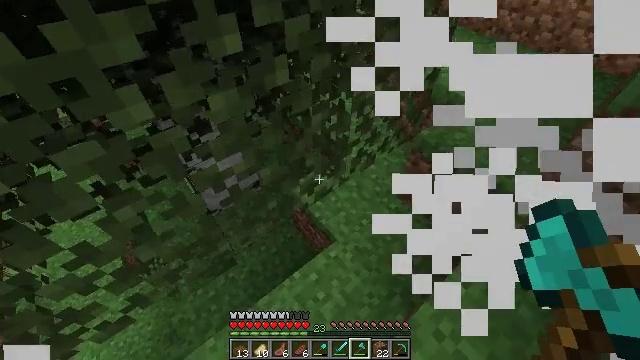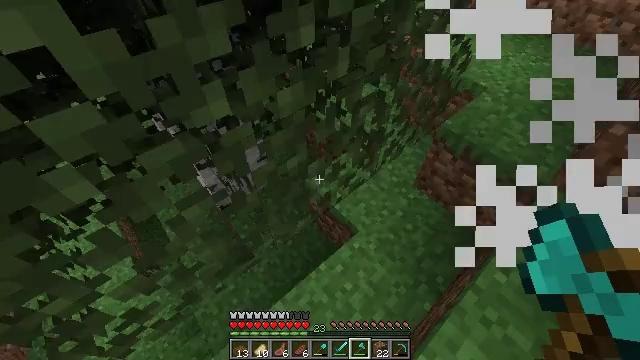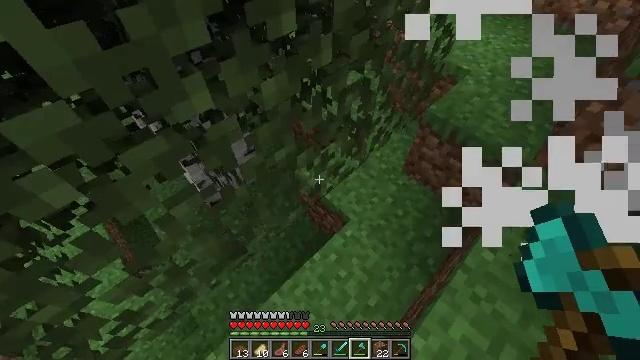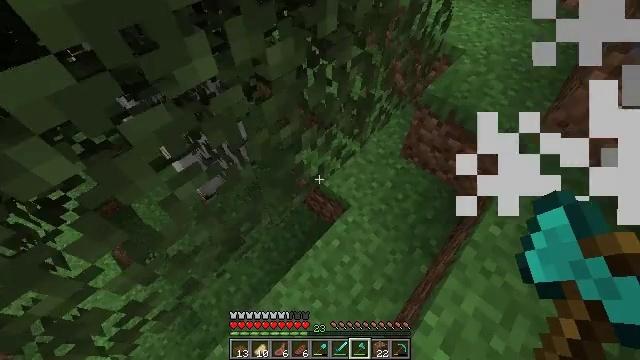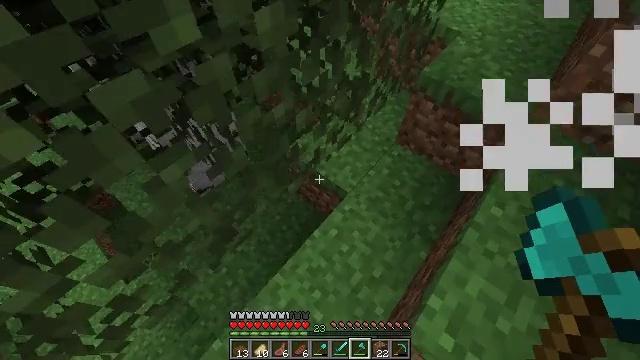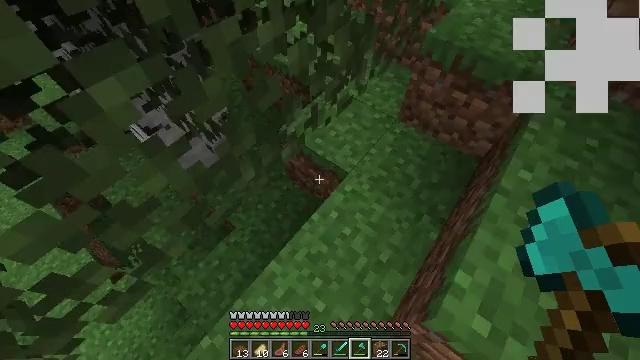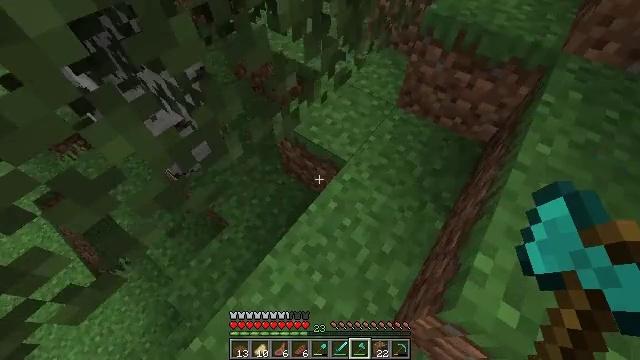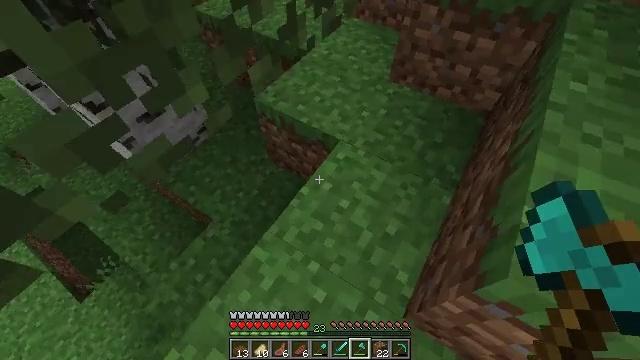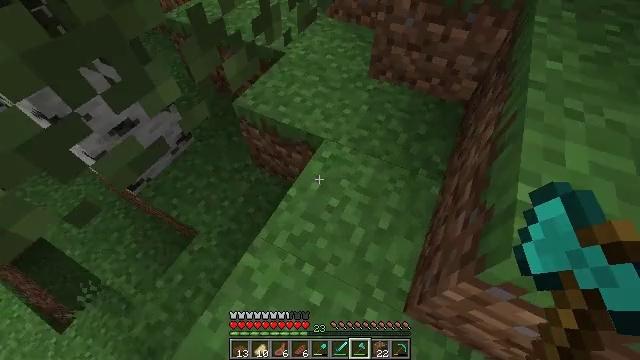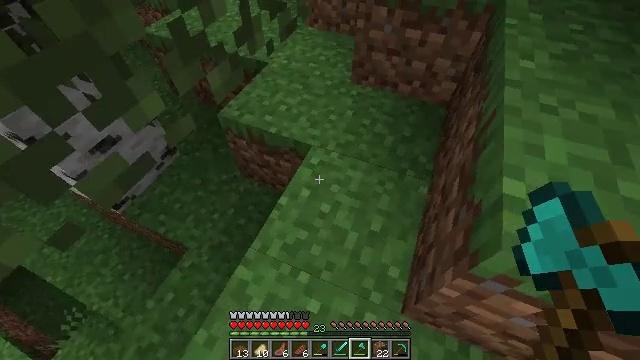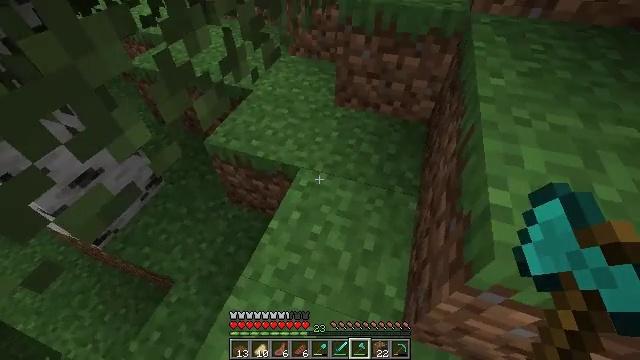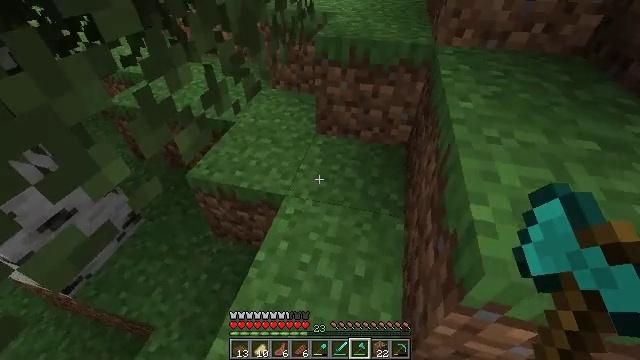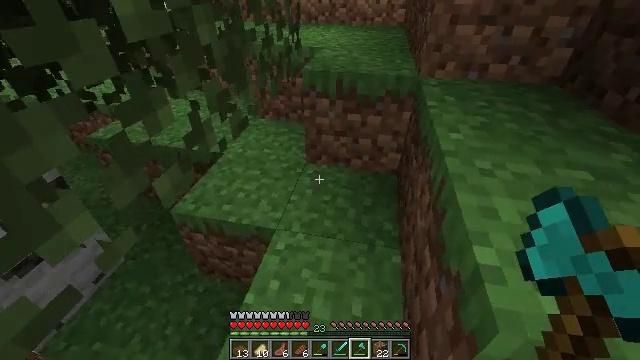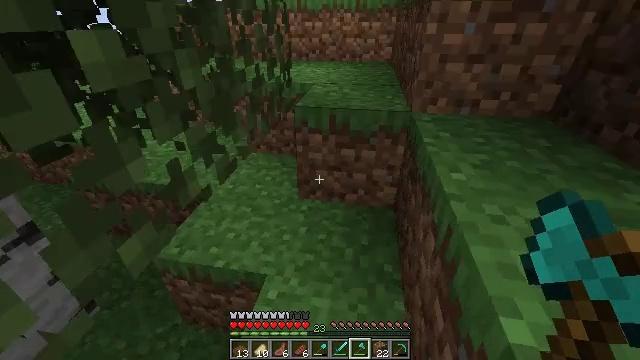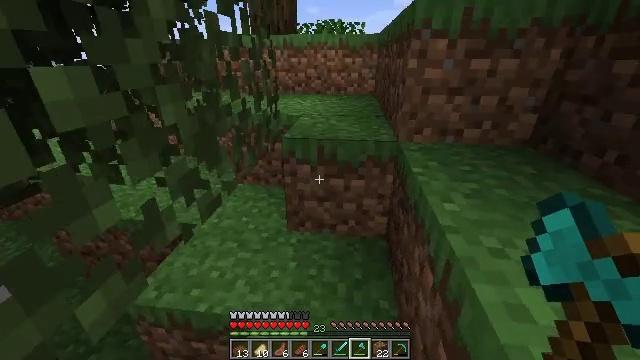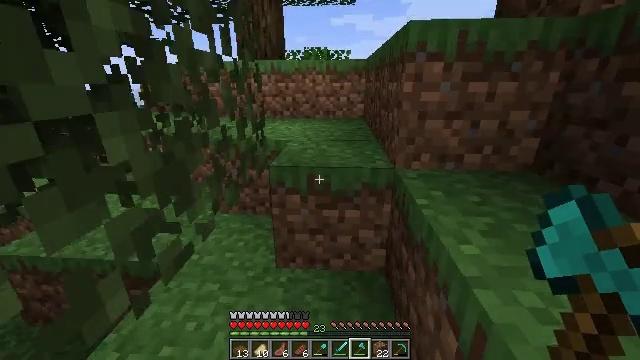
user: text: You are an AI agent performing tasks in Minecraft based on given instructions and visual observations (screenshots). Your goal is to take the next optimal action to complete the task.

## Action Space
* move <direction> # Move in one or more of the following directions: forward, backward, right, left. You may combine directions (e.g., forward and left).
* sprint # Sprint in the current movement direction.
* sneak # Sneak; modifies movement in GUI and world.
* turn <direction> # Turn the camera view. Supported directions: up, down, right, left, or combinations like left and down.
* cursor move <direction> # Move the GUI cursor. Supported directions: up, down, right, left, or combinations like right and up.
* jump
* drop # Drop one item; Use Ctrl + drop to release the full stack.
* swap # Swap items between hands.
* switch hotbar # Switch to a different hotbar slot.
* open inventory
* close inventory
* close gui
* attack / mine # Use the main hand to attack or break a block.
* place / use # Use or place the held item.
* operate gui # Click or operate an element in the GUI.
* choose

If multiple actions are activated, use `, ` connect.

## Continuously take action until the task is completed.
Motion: motion action
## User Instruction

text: Kill the chicken.
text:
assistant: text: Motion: turn right and down
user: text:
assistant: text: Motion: turn right and down
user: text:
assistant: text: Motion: turn right and down
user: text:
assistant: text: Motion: turn right and down
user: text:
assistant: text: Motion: turn right
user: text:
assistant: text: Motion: turn right
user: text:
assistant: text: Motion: turn right
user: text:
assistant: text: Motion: turn right
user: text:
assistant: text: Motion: turn right and up
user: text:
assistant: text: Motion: turn right and up
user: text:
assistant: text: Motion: turn right and up
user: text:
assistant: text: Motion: move forward, turn right and up
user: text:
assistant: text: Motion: move forward, turn right and up
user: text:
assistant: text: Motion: move forward, turn right and up
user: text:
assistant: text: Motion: move forward, turn right and up
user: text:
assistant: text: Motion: move forward, turn right and up, jump
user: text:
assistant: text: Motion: move forward, turn right and up, jump
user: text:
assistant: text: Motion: move forward, turn right and up, jump
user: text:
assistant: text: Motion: move forward, turn right and up, jump
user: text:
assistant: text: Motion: move forward, turn right and up, jump
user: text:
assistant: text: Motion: move forward, jump
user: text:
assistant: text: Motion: move forward, jump
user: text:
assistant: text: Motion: move forward, jump
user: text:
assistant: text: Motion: move forward, sprint, jump
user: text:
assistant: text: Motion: move forward, sprint, jump
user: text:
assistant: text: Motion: move forward, sprint, jump
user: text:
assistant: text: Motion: move forward, sprint, jump
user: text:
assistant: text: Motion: move forward, sprint, jump
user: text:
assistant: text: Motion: move forward, jump
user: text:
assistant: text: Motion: move forward, turn left, jump